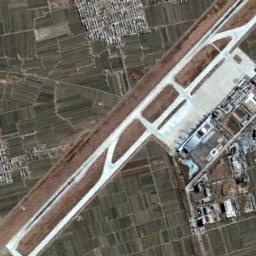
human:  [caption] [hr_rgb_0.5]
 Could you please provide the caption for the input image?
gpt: The airport is bordered by a large lawn .

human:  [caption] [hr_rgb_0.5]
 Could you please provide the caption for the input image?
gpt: An airport with a runway and many buildings is surrounded by a brown and green farmland surrounded by several residential areas .

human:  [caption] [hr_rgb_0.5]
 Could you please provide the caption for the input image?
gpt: An airport with two parallel runways, An open area and some buildings on the farmland and some villages beside .

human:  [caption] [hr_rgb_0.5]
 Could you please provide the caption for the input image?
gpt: There is an airport in the middle of the grass next to some buildings .

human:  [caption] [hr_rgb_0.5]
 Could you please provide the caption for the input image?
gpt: There are two parallel roads at the airport .